Question: i have a multipolygon geometry like this:

I need somehow to split this geometry to smaller polygons, to gray ones. So, i would like to ask if it is possible and how i could do that. Thanks.
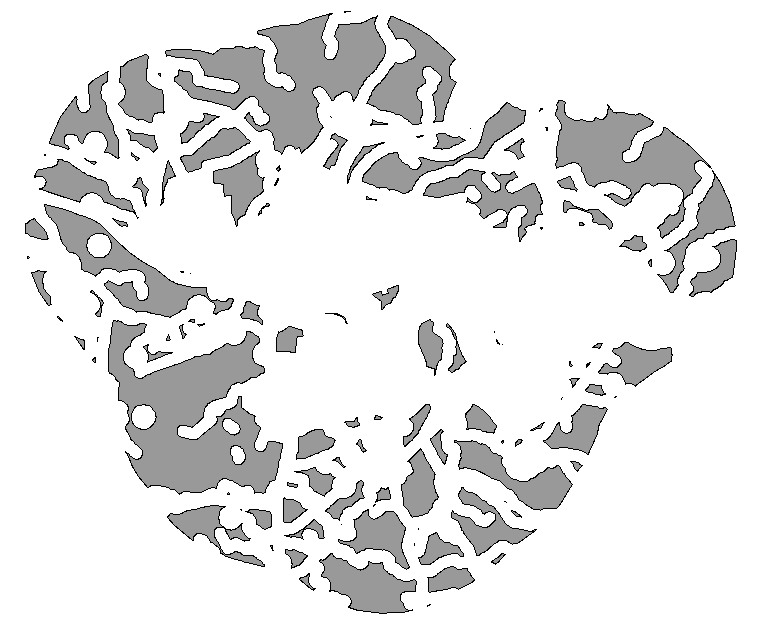
Answer: Depending upon the implementation you are using, a multi-polygon is a collection of polygons. If you can obtain a list of the polygons comprising the multi-polygon via you implementation's API then you are a large way to doing what you need.